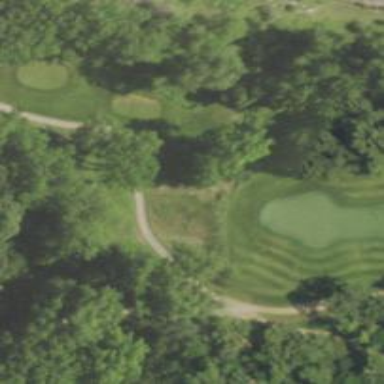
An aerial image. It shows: Path designated for golf carts.